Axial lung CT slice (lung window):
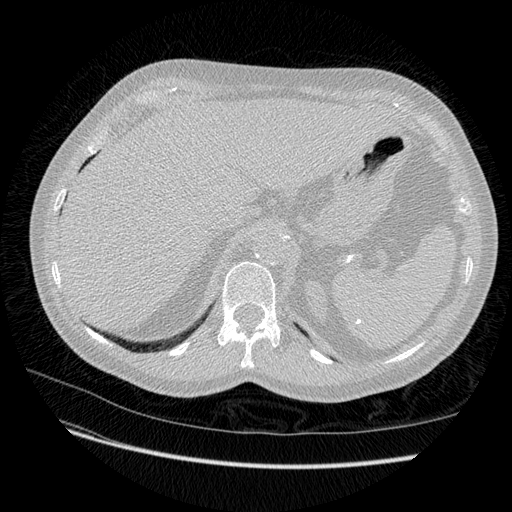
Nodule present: no